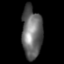
Tissue: lung
Cell type: Epithelial cells
Senescence score: 0.2352
Nuclear area (px): 1035
Mean DAPI intensity: 103.818